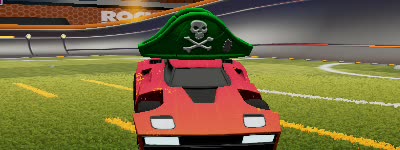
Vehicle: breakout